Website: apple
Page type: address-validator
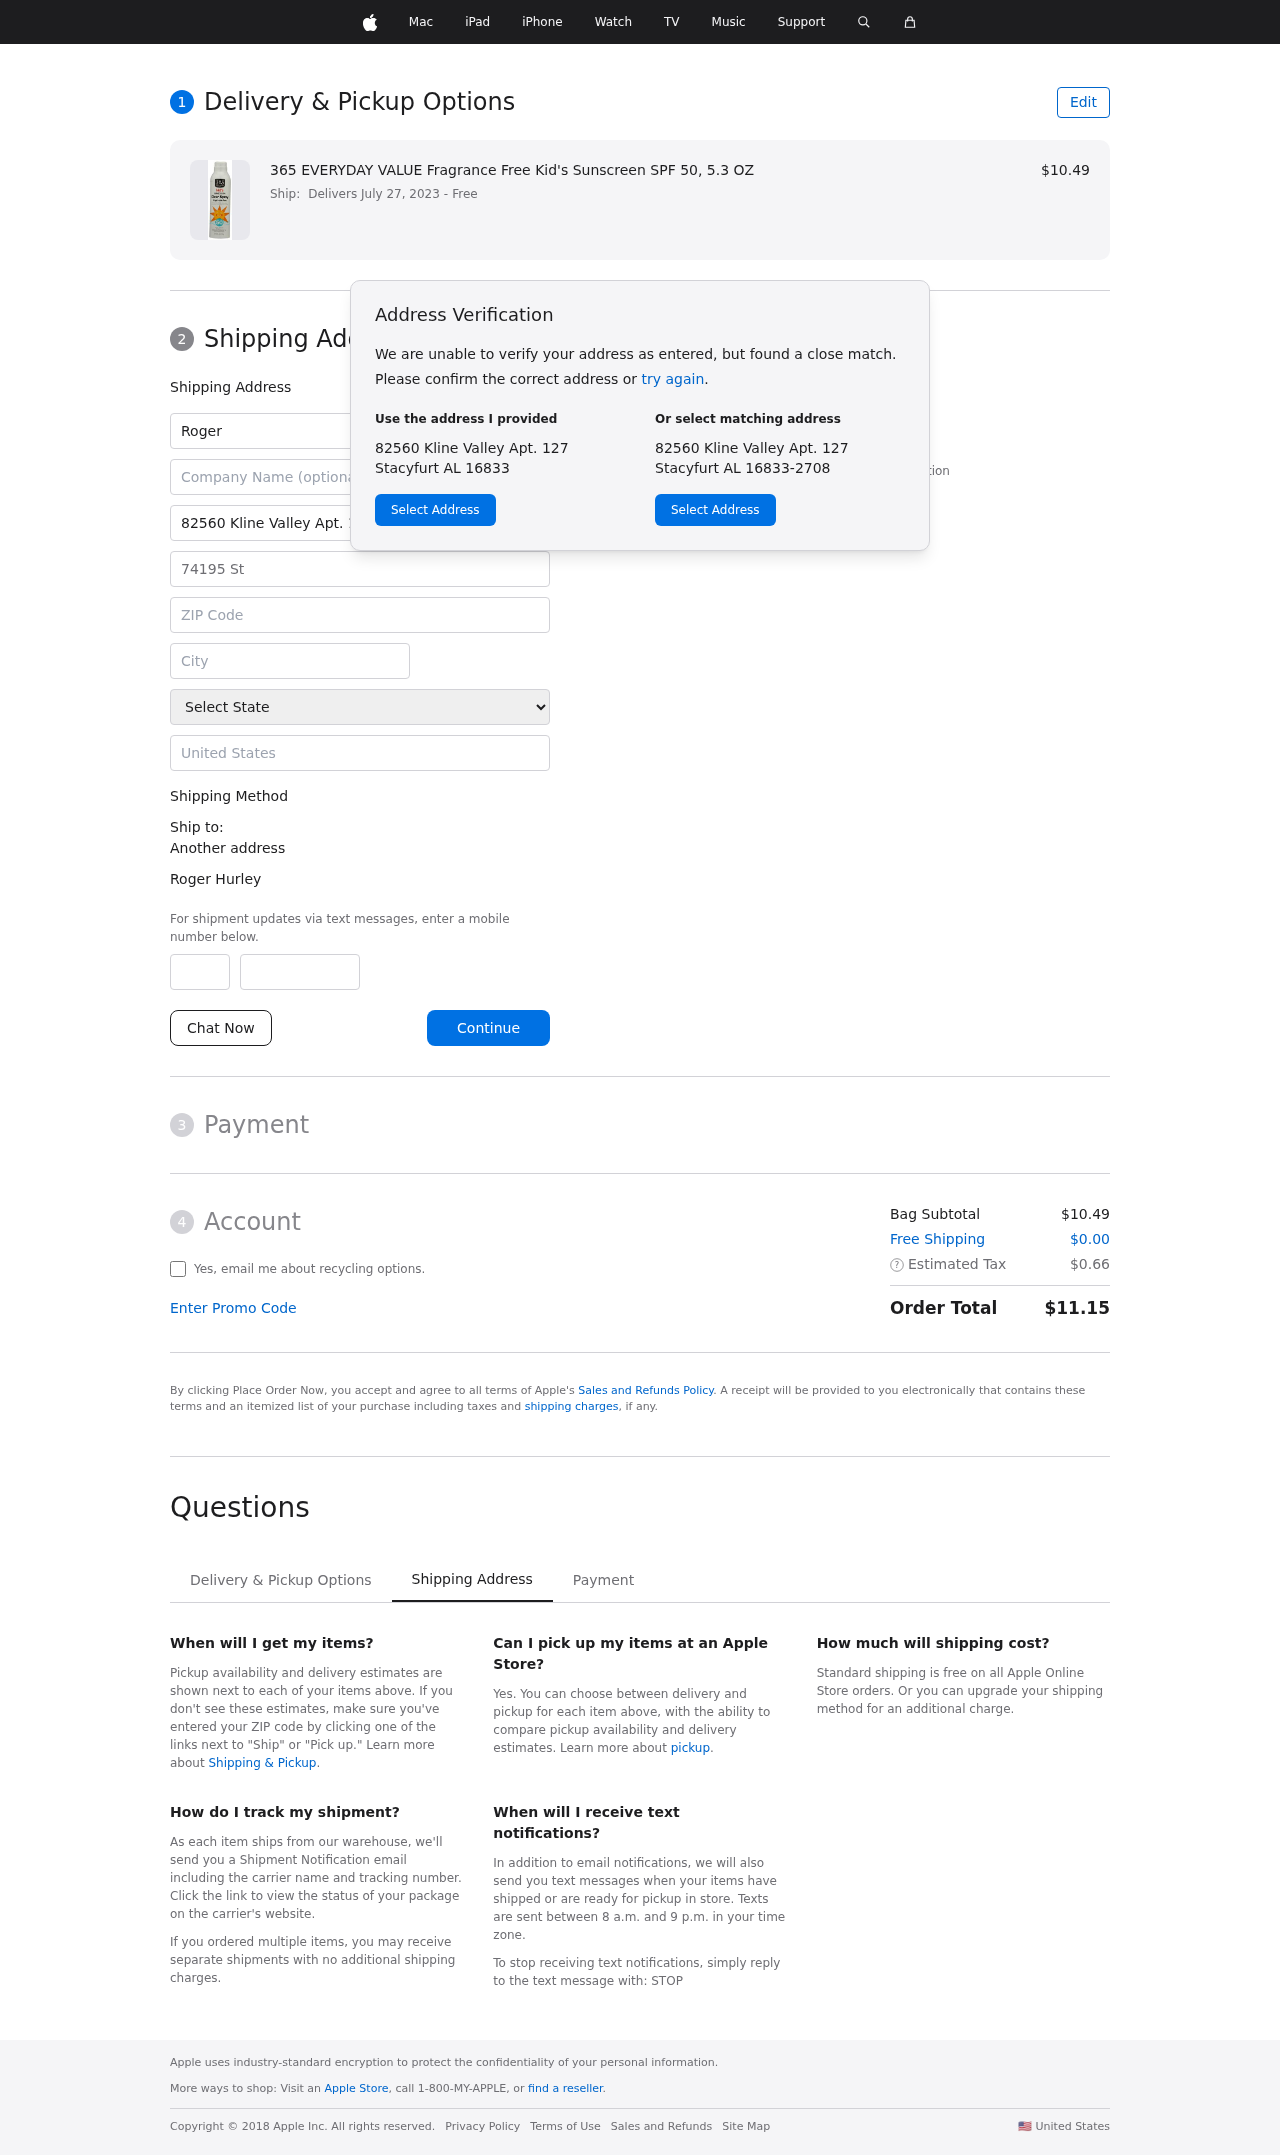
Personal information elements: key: PII_CITY
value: Stacyfurt
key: PII_COUNTRY
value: United States
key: PII_FIRSTNAME
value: Roger
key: PII_FULLNAME
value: Roger Hurley
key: PII_LASTNAME
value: Hurley
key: PII_PHONE_AREA
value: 477
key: PII_PHONE_SUFFIX
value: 4160
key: PII_POSTCODE
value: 16833
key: PII_STATE
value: Alabama
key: PII_STREET
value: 82560 Kline Valley Apt. 127
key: PII_STREET2
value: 74195 Stevens Bypass Apt. 306
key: PII_CITY_STATE_ZIP
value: Stacyfurt AL 16833
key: PII_STATE_ABBR
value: AL
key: PII_POSTCODE_FULL
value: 16833
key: PII_POSTCODE_NUMERIC
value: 16833
Product elements: key: PRODUCT1_NAME
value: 365 EVERYDAY VALUE Fragrance Free Kid's Sunscreen SPF 50, 5.3 OZ
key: PRODUCT1_PRICE
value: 10.49
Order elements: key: ORDER_DELIVERY_DATE
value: Delivers July 27, 2023
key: ORDER_SUBTOTAL
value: $10.49
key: ORDER_SHIPPING_COST
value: $0.00
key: ORDER_TAX
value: $0.66
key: ORDER_TOTAL
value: $11.15